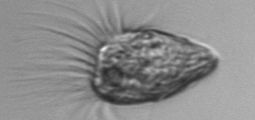
Label: Strombidium_morphotype1